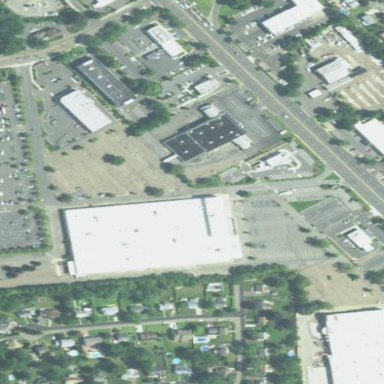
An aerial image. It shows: Retail area.